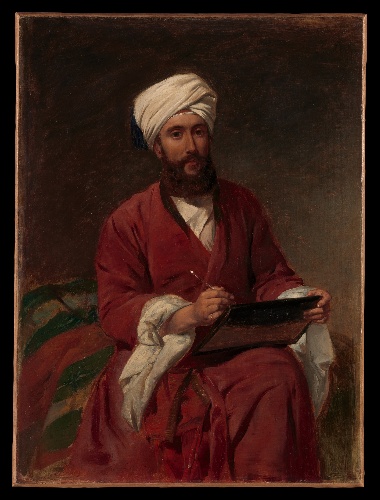
Title: William Edward Dighton (1822–1853) in Middle Eastern Dress
Artist: Frederick Goodall
Artist bio: British, London 1822–1904 London
Date: ca. 1852–53
Object type: Painting
Classification: Paintings
Medium: Oil on canvas
Dimensions: 21 × 15 1/2 in. (53.3 × 39.4 cm)
Department: European Paintings
Credit line: Gift of Kenneth Jay Lane, 2014
Accession year: 2014
Repository: Metropolitan Museum of Art, New York, NY
Tags: Men|Portraits|Orientalist